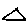
Label: triangle